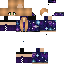
A female human skin with dark skin, wearing brown long hair dressed in a blue hoodie and black pants, featuring a closed mouth.